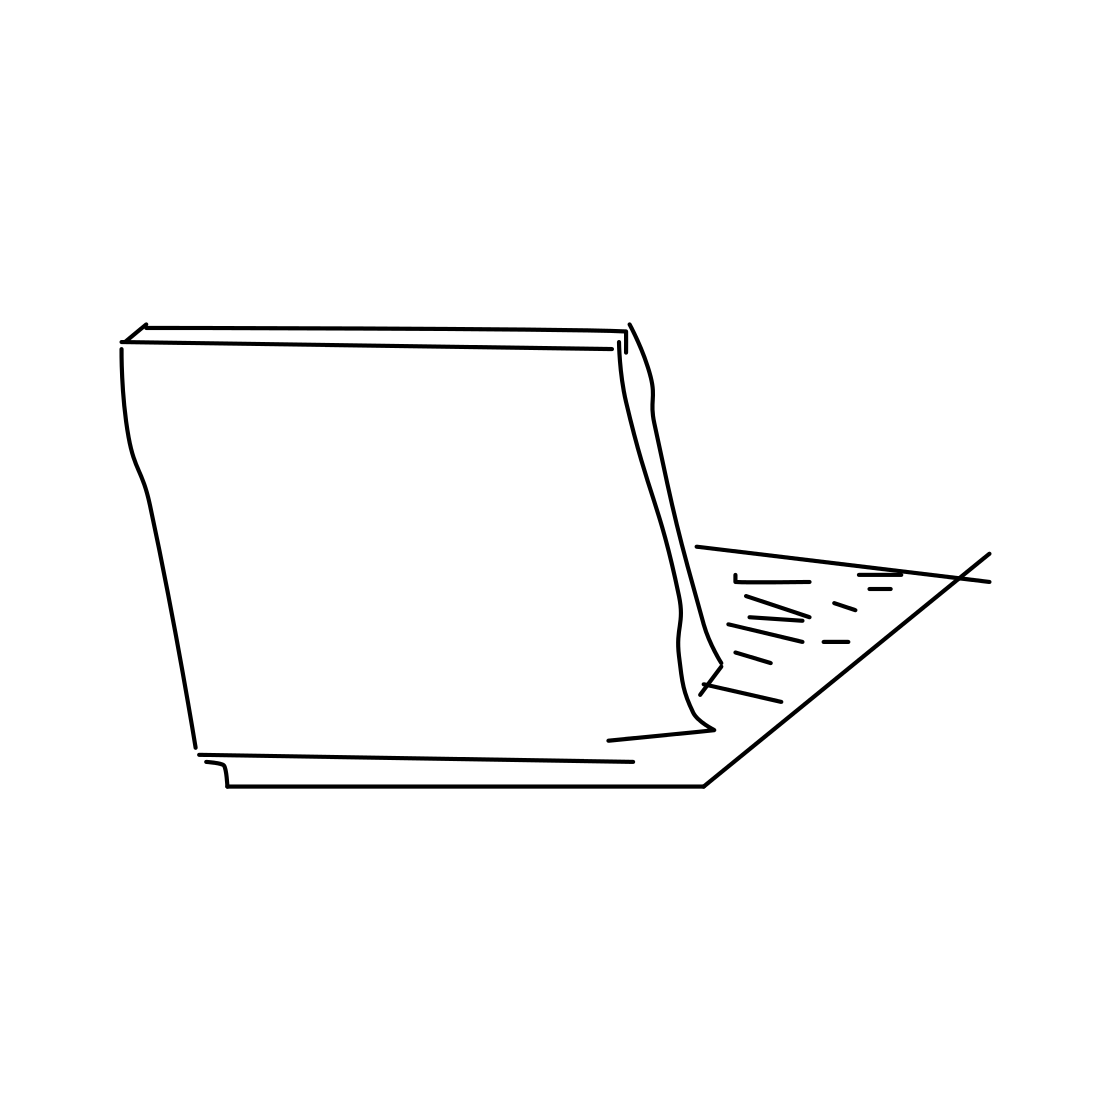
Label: laptop